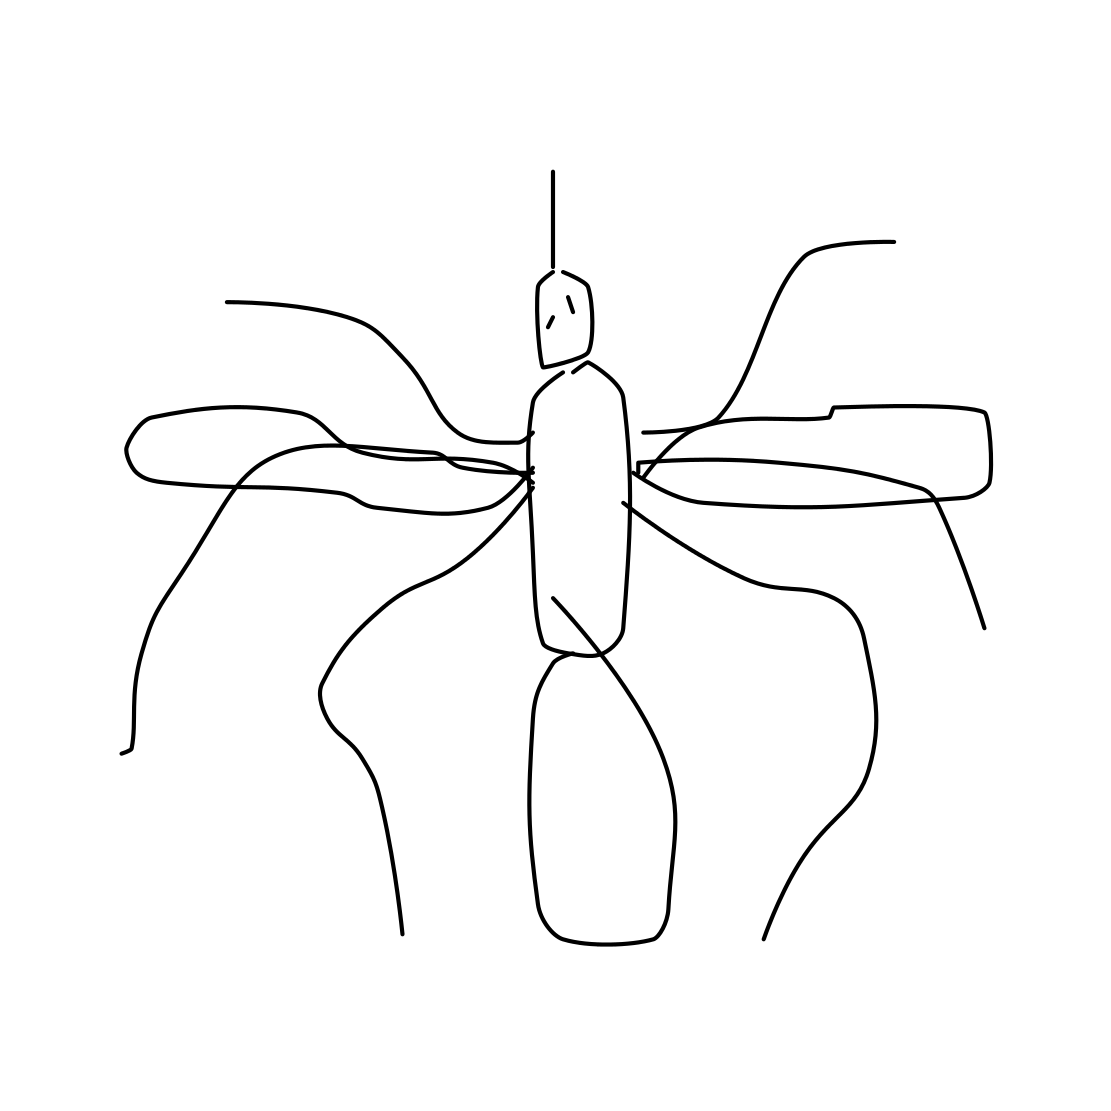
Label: mosquito